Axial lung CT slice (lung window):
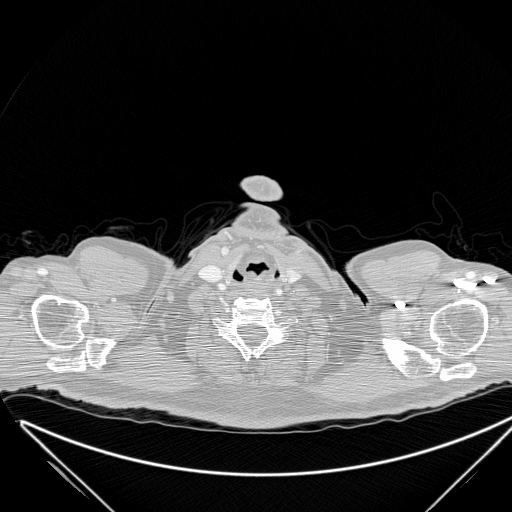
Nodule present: no